Question: Count the number of objects in the diagram.
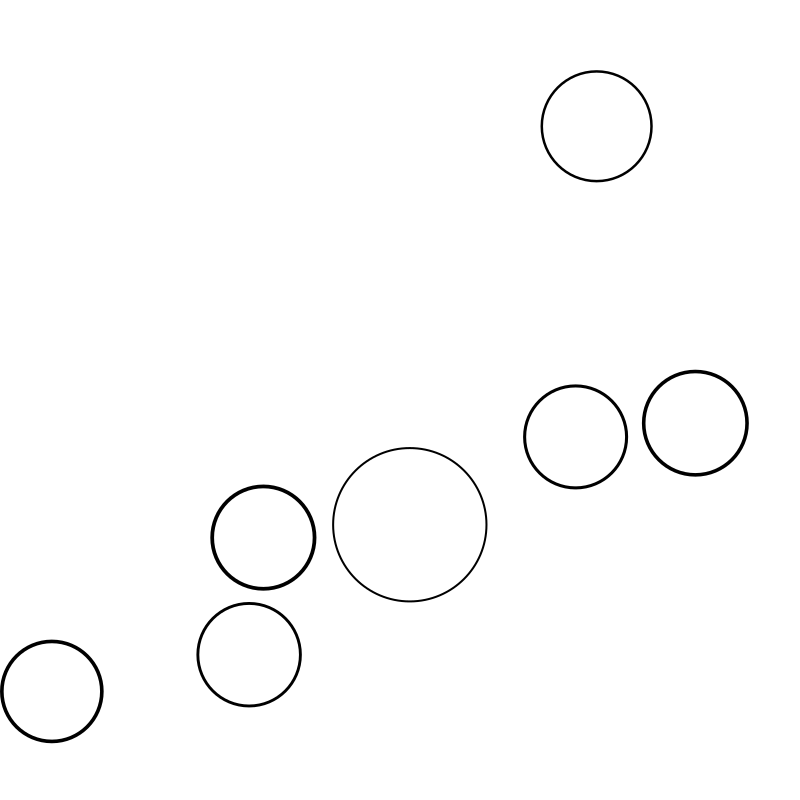
Answer: 7